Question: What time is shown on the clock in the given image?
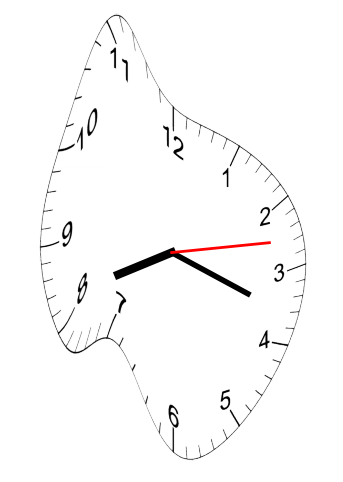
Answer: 08:18:13